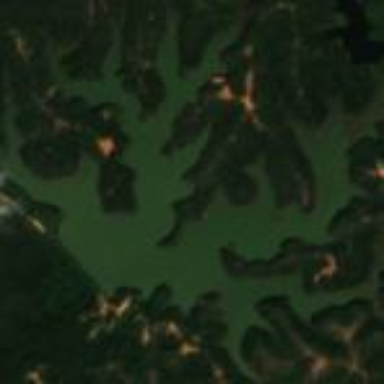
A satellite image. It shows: Reservoir.